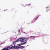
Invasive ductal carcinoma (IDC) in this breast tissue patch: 0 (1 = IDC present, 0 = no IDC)